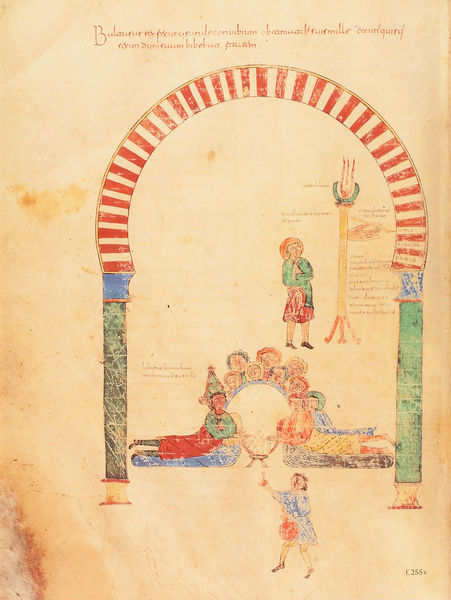
Titel: Beatus-Manuskript
Künstler: Magius
Institution: New York, Pierpont Morgan Library
Schlagwörter: blau, feuer, weiß, gelb, grün, menschen, braun, bunt, hut, schwarz, skizze, säule, säulen, zeichnung, rot, beige, malerei, diener, kelch, personen, blatt, affe, schrift, papier, liegen, bogen, rundbogen, könig, essen, kopftuch, streifen, liegend, buch, diwan, flammen, druck, seite, illustration, text, mahl, fleck, buchseite, kerzenständer, arabisch, mittelalter, undeutlich, turban, beschreibung, mauersteine, sälen, mauren, verblichen, illumination, abgenutzt, maurischer bogen, bogen säule, 255